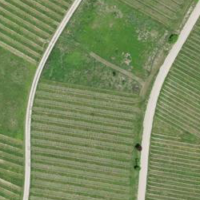
EUNIS habitat code: 40
Species observed at this site:
Corvus corone
Sylvia borin
Emberiza cirlus
Aegithalos caudatus
Jynx torquilla
Sylvia atricapilla
Spinus spinus
Hippolais polyglotta
Poecile palustris
Scolopax rusticola
Pernis apivorus
Ardea alba
Erithacus rubecula
Cuculus canorus
Dryocopus martius
Certhia familiaris
Phoenicurus ochruros
Phoenicurus phoenicurus
Corvus corax
Periparus ater
Cyanistes caeruleus
Riparia riparia
Lophophanes cristatus
Sturnus vulgaris
Chloris chloris
Pyrrhula pyrrhula
Troglodytes troglodytes
Corvus frugilegus
Passer domesticus
Emberiza hortulana
Passer montanus
Turdus merula
Circus aeruginosus
Tachymarptis melba
Saxicola rubetra
Locustella naevia
Hirundo rustica
Milvus migrans
Milvus milvus
Upupa epops
Circus pygargus
Turdus pilaris
Regulus regulus
Oriolus oriolus
Coccothraustes coccothraustes
Phylloscopus trochilus
Motacilla alba
Delichon urbicum
Certhia brachydactyla
Anthus trivialis
Oenanthe oenanthe
Turdus philomelos
Falco subbuteo
Emberiza citrinella
Anthus spinoletta
Dendrocopos major
Prunella modularis
Turdus viscivorus
Falco peregrinus
Buteo buteo
Anthus pratensis
Turdus iliacus
Muscicapa striata
Phylloscopus collybita
Luscinia megarhynchos
Alauda arvensis
Dendrocoptes medius
Coturnix coturnix
Pica pica
Sitta europaea
Garrulus glandarius
Columba livia
Saxicola rubicola
Falco tinnunculus
Picus viridis
Acrocephalus scirpaceus
Ficedula hypoleuca
Emberiza calandra
Grus grus
Lanius excubitor
Anas platyrhynchos
Linaria cannabina
Acrocephalus palustris
Streptopelia decaocto
Fringilla coelebs
Regulus ignicapilla
Lanius collurio
Coloeus monedula
Streptopelia turtur
Carduelis carduelis
Columba palumbus
Phalacrocorax carbo
Fringilla montifringilla
Lullula arborea
Parus major
Columba oenas
Accipiter nisus